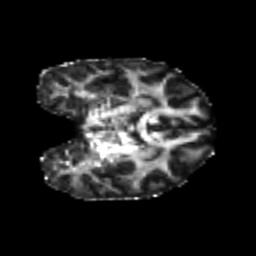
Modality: FA
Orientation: coronal
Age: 24
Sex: female
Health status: healthy
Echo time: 0.074 s